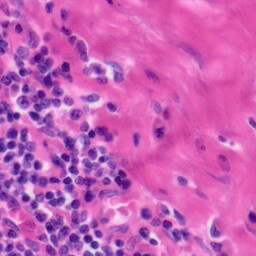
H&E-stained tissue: Tonsil